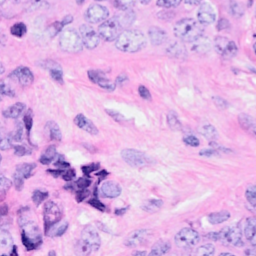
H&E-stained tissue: Breast